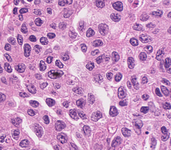
Tumor epithelial tissue: yes
Tumor-associated stroma tissue: no
Normal tissue: no